Question: I'm using Kendo-UI Web. The datepicker display is "blown out", fonts much larger than expected, and just looks way too large than it should be.
I am quite positive this is because of my poor css ability. I believe something I've done in my css is conflicting with KendoUI and is causing an override of style. I used chrome debug tools to try to hone in on what I may have done to cause the styling issue and just cannot find it!

I'd like the datepicker to display in the style as kendo would natively show it, it's it's style and all.
I hope this makes sense.
Here is the demo site you can use if it helps: <URL>
test@test.com
test123
1. Click on the "Add +" link at the top right of the page in the header
2. Select "Add A Place" option In the URL field, use
3. http://www.mytabletbooksqa.com/ProductImages/test1.gif When the next
4. screen loads with the tabs, click on "When"
5. select the datepicker icon
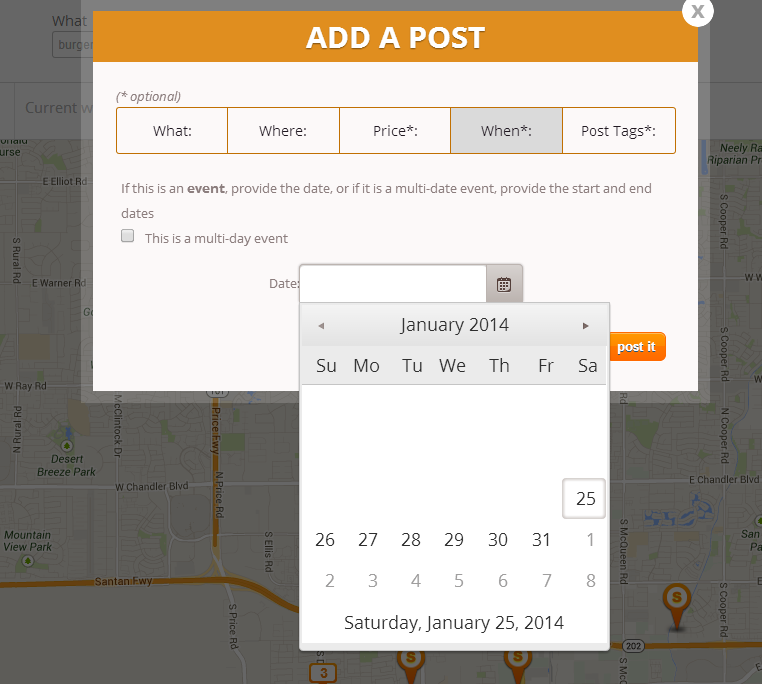
Answer: Add this CSS after after the Kendo.css is declared:
'''
.k-popup .k-calendar {
font-size: 13px !important;
}
'''
I think this matches the CSS Font-size you are looking for: